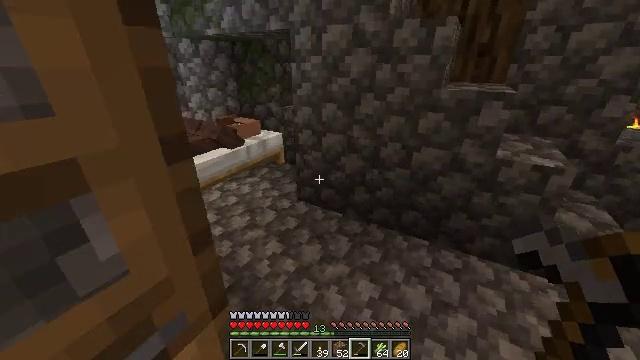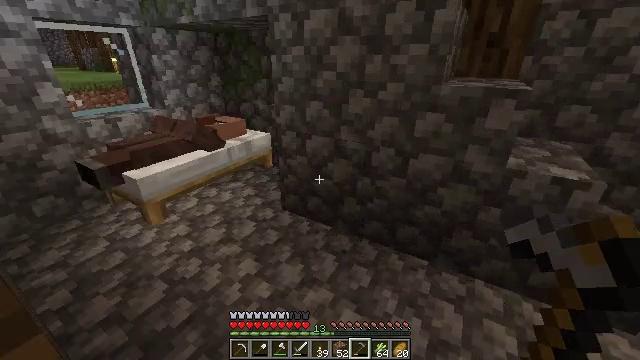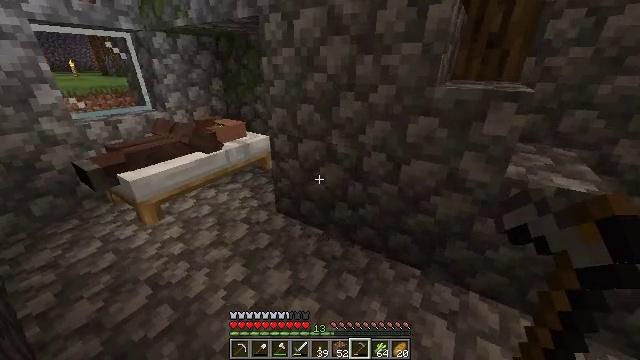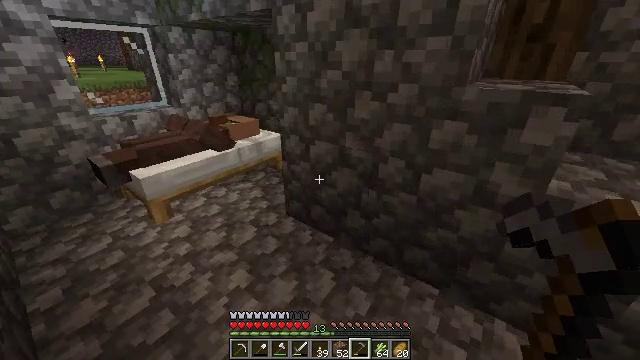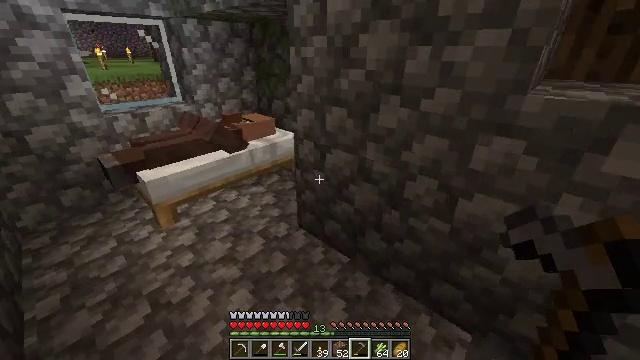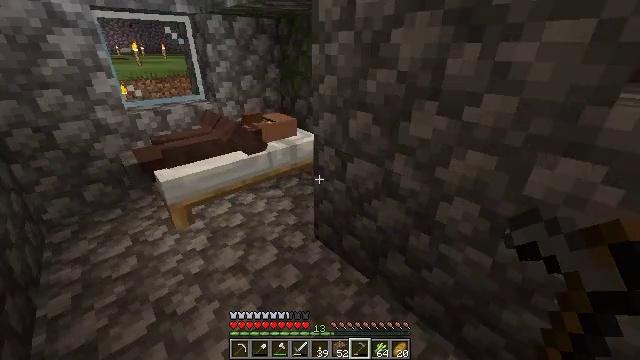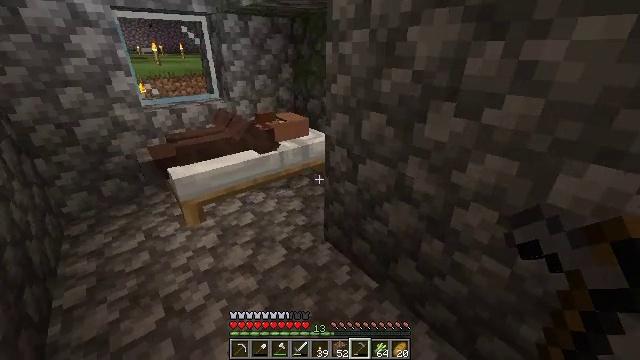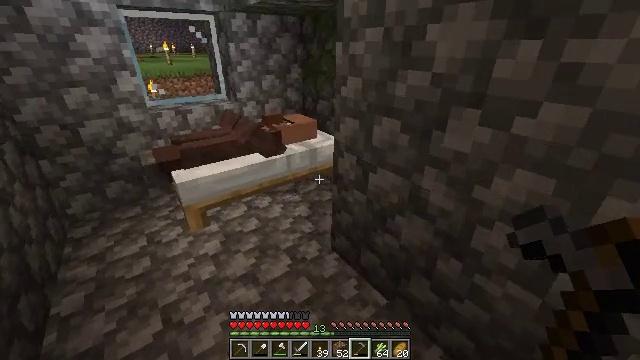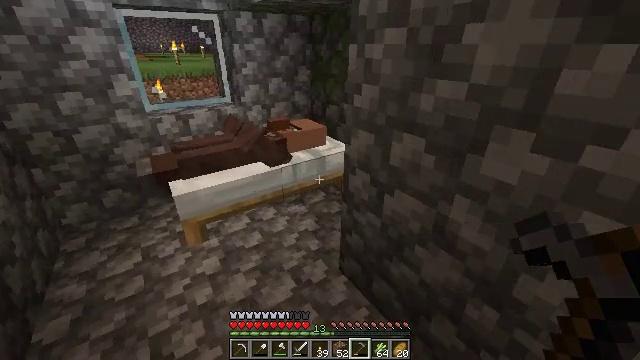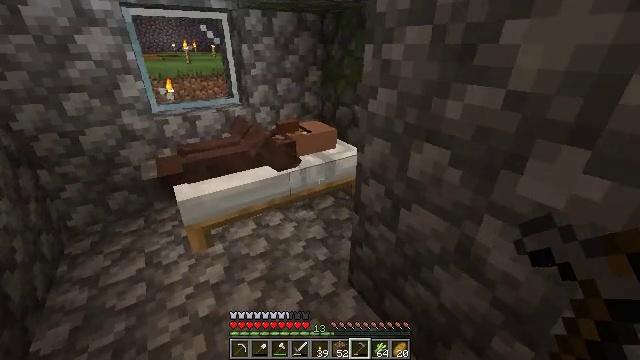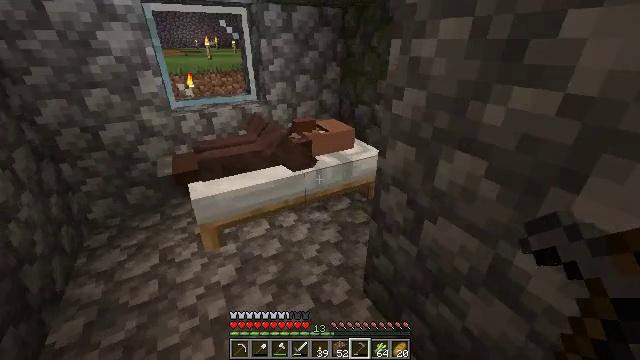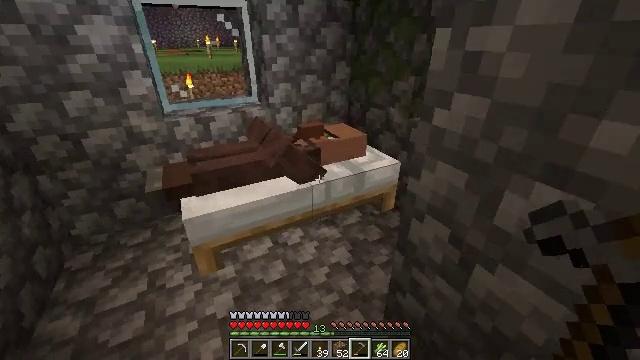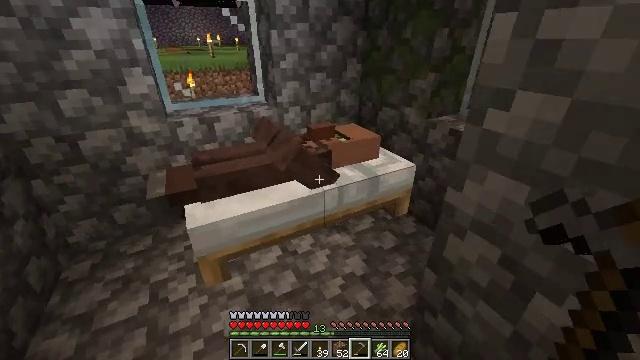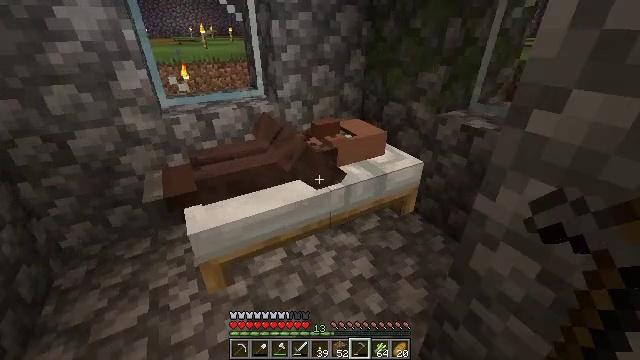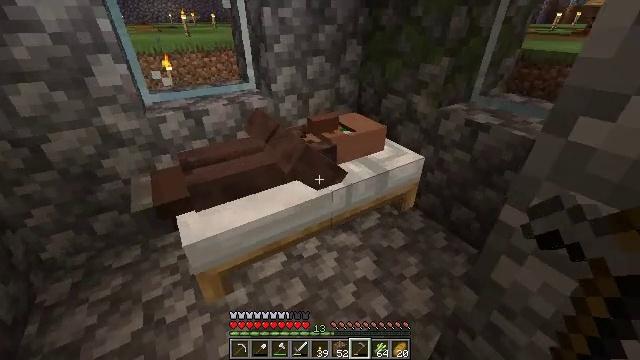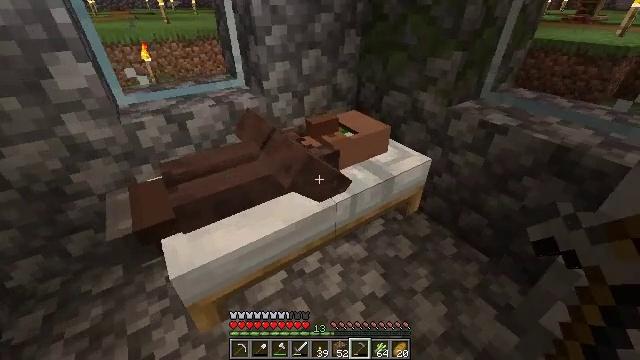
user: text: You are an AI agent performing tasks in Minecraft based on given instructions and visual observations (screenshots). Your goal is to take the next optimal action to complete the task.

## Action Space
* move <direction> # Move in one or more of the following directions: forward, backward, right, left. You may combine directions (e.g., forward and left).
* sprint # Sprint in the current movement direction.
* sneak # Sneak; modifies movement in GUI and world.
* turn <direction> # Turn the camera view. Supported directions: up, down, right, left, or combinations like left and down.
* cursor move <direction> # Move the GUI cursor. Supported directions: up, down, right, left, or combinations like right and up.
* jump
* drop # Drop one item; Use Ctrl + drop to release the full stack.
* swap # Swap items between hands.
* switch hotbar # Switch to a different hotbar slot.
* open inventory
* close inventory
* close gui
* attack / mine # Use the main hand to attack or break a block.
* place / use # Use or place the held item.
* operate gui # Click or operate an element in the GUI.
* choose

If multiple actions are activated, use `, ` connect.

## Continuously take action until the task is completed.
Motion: motion action
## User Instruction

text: Gather sugar cane for crafting.
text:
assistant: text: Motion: move forward and move right, sprint
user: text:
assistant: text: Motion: move forward and move right, sprint, turn left
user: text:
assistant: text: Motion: move forward, sprint, turn left
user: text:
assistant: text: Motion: move forward, turn left
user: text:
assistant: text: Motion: turn left
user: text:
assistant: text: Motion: turn left
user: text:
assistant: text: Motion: move forward, turn left
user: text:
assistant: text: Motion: move forward, turn left
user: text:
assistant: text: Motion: move forward, turn left
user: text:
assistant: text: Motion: move forward, turn left
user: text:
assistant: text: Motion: move forward and move left, use / place
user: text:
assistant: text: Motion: move forward and move left, use / place
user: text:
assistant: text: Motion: move forward and move left, turn right and down, use / place
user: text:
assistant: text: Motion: move forward, turn right and down
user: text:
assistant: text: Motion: turn right and down, use / place
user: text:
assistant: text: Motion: turn right and down, use / place
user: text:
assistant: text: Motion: turn right, use / place
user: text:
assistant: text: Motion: turn right
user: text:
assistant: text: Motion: use / place
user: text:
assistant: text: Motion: use / place
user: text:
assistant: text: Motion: use / place
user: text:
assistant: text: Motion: open gui
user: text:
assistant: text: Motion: no_op
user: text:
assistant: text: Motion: no_op
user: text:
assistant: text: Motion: no_op
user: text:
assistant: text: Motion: no_op
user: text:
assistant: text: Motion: no_op
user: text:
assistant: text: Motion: no_op
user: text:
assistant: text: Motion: no_op
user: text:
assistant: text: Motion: no_op